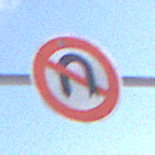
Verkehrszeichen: VerbotWenden
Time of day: MorningAfternoon
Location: Outdoor (Nature)
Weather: PartlyCloudy
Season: Winter
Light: Natural